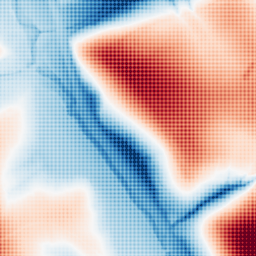
Category: classical
Decomposition family: gaussian
Decomposition parameters: sigma: 50
Upsampling method: sinc_hamming
Upsampling parameters: scale: 4
kernel_size: 4
Upsampling scale: 4